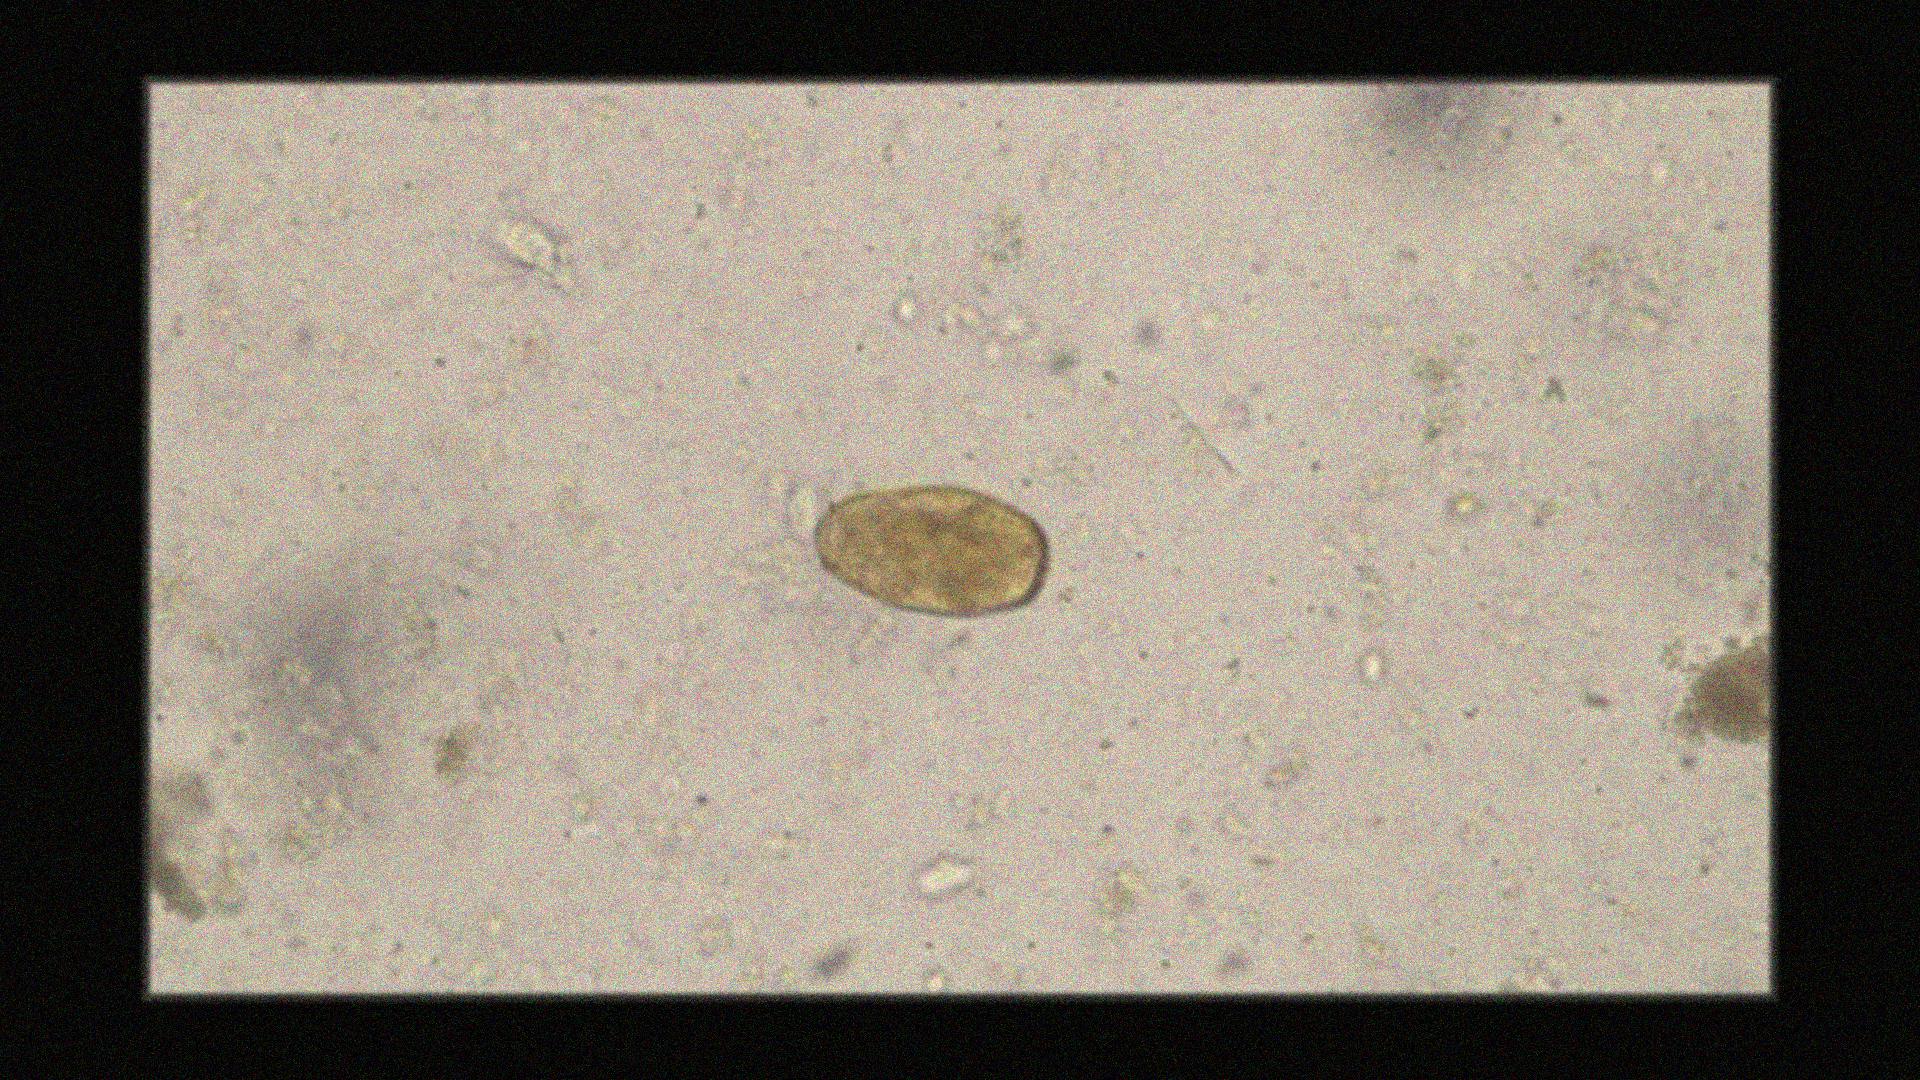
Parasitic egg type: Paragonimus spp